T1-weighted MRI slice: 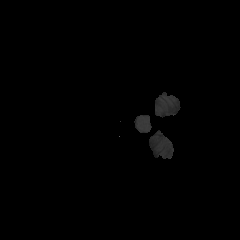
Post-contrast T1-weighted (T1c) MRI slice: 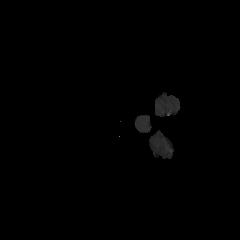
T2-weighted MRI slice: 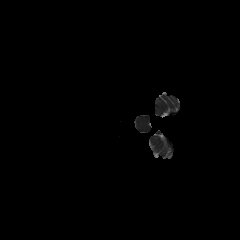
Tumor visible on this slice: no